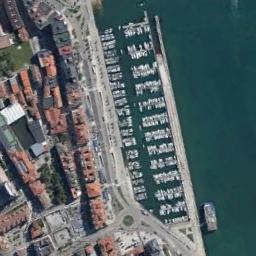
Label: harbor